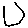
Label: hexagon